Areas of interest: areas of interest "Business office"
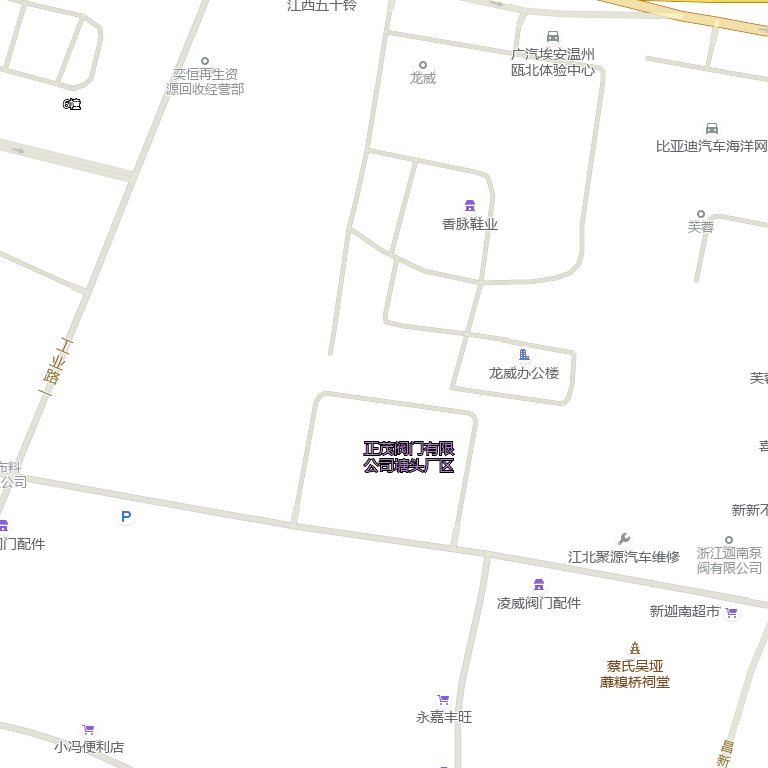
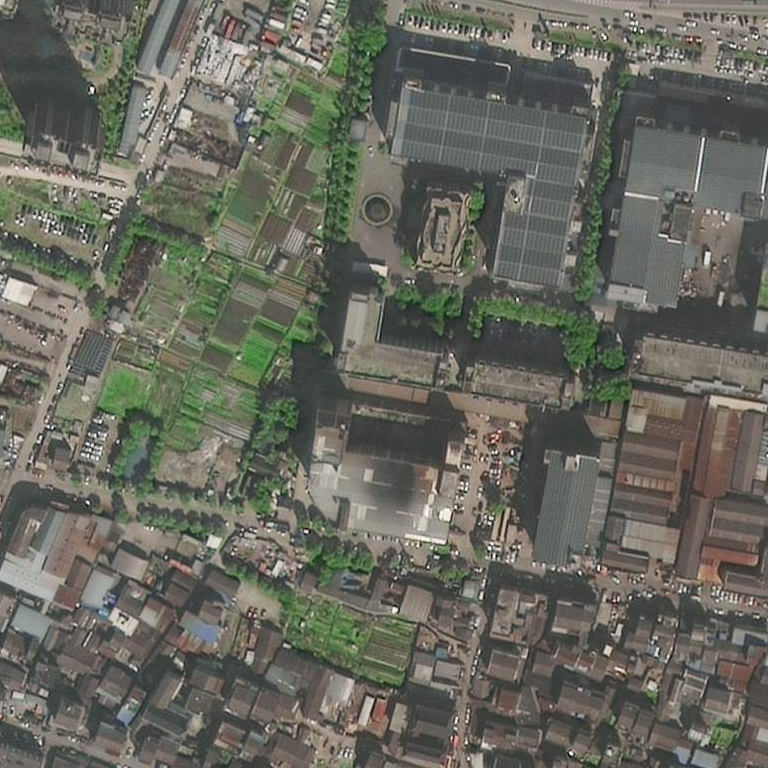